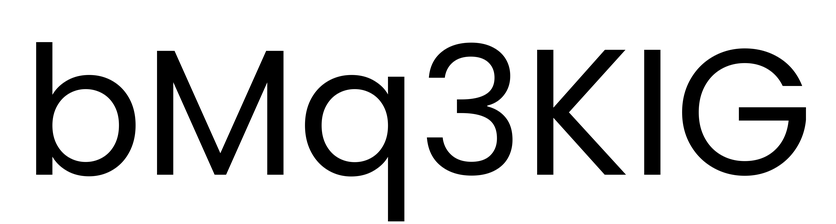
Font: Poppins-Regular